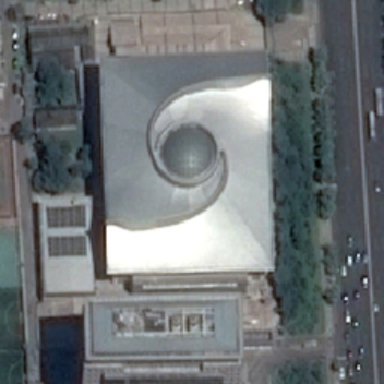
Some green trees and several buildings surround the rectangular silver-gray central building .